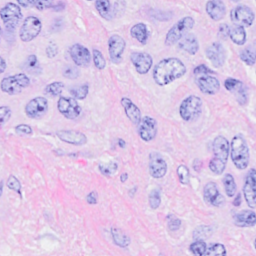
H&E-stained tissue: Breast